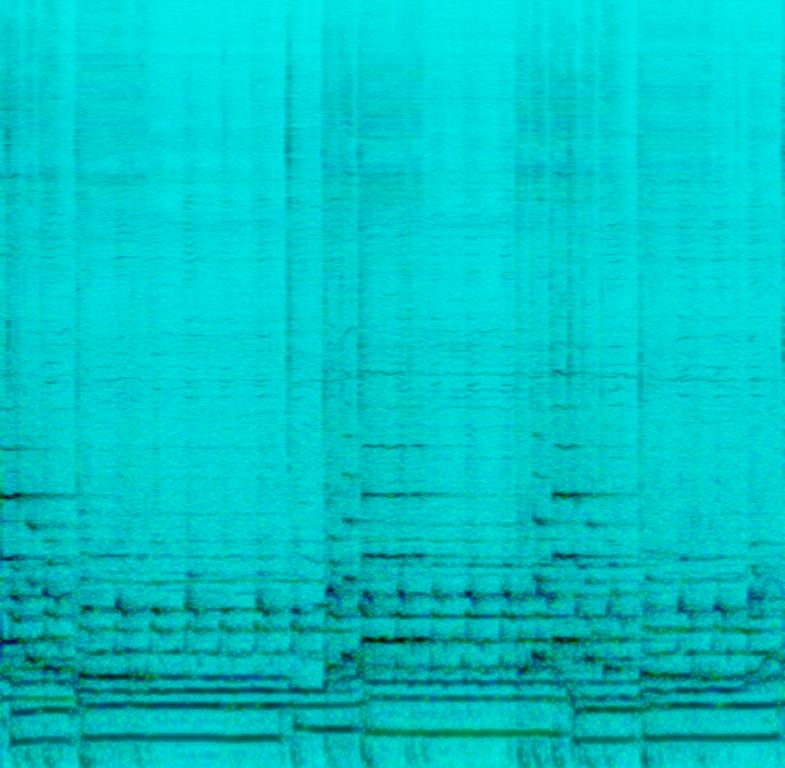
The music features a group of male and female voices singing a melody in vocal harmony. Two of them are playing the melody on different pitches and at least another two are accompanying them with a rhythmic pattern that's sung with a voice effect.